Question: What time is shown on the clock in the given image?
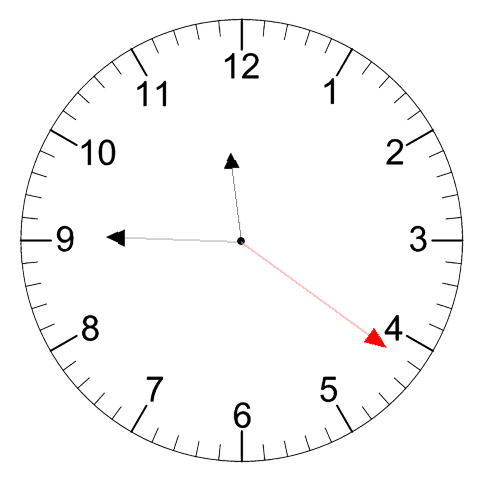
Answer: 11:45:21